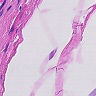
Metastatic tissue present: no